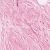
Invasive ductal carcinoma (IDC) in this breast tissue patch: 0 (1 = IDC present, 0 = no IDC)